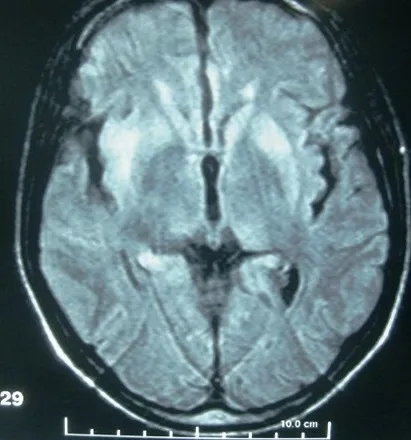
Brain MRI showing focal hyperintensity of the right sub-cortico-frontal region on FLAIR image.
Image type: radiology (mri)